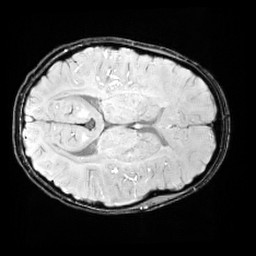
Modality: SWI
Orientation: axial
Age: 12
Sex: female
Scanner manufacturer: siemens
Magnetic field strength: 3 T
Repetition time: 0.027 s
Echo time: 0.02 s